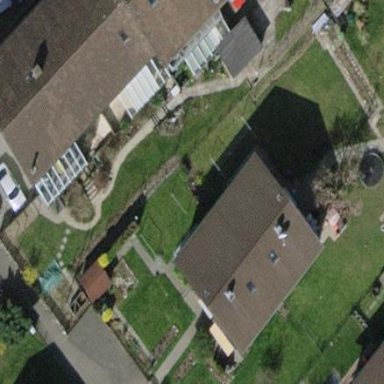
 designed for leisure activities on land."